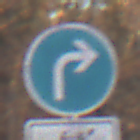
Verkehrszeichen: VorgeschriebeneFahrtrichtungRechts
Zusatzzeichen unten: EinspurigeFahrzeugeFrei4
Umgebung: Outdoor, Nature
Tageszeit: SunriseSunset
Wetter: Clear
Licht: Natural
Jahreszeit: Autumn
Kontrast: HighContrast